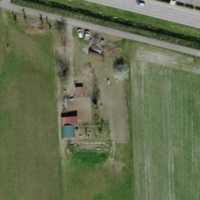
EUNIS habitat code: 52
Species observed at this site:
Chloris chloris
Passer montanus